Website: macys
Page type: customer-info-address
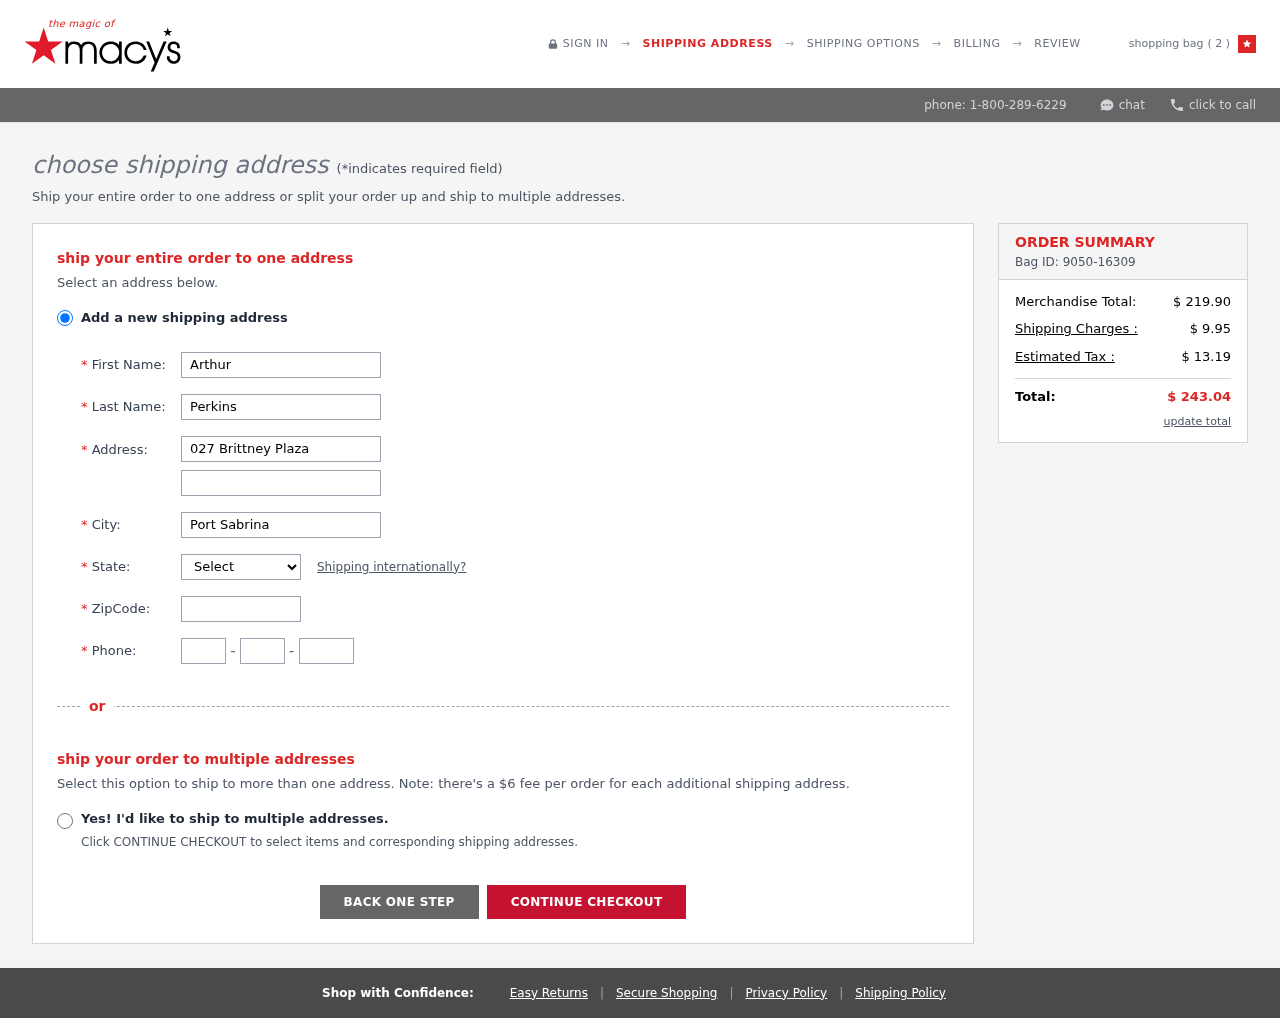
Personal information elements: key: PII_CITY
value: Port Sabrina
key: PII_FIRSTNAME
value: Arthur
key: PII_LASTNAME
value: Perkins
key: PII_PHONE_AREA
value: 877
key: PII_PHONE_PREFIX
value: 419
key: PII_PHONE_SUFFIX
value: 3732
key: PII_POSTCODE
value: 74277
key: PII_STATE_ABBR
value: GU
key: PII_STREET
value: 027 Brittney Plaza
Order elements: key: ORDER_NUM_ITEMS
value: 2
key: ORDER_ID
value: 9050-16309
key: ORDER_SUBTOTAL
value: $ 219.90
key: ORDER_SHIPPING_COST
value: $ 9.95
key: ORDER_TAX
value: $ 13.19
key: ORDER_TOTAL
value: $ 243.04